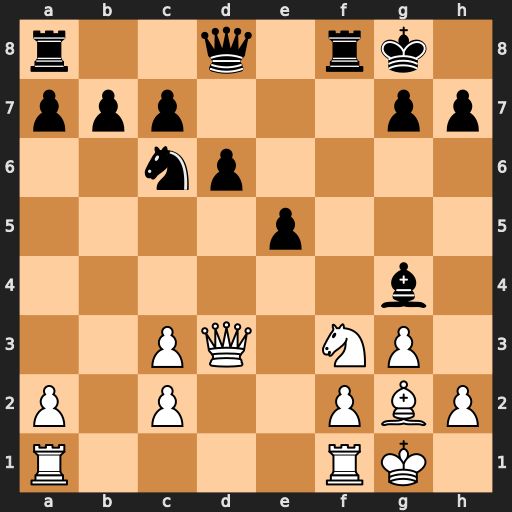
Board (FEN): r2q1rk1/ppp3pp/2np4/4p3/6b1/2PQ1NP1/P1P2PBP/R4RK1
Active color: w
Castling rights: -
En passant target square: -
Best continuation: Qc4+ Be6 Qxe6+